Chest X-ray. View position: AP
Patient age: 51
Patient sex: F
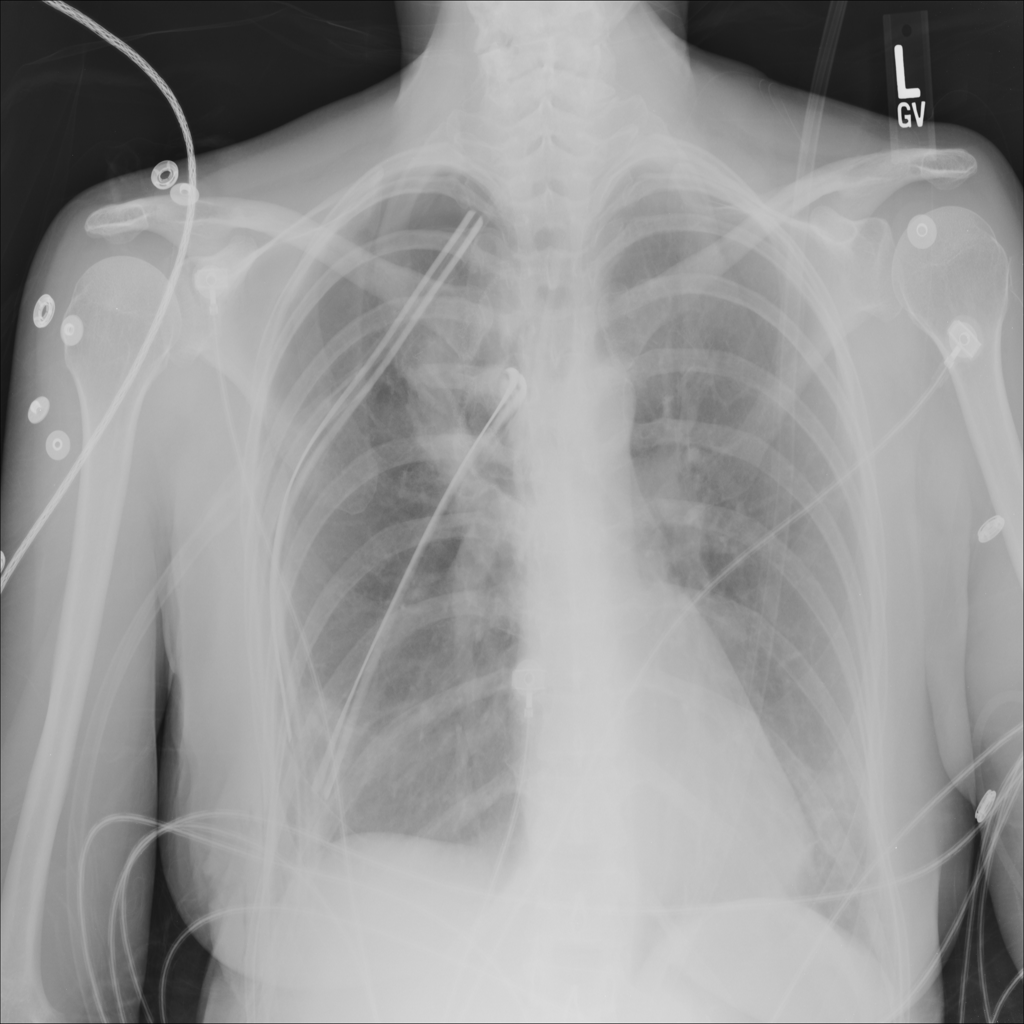
Finding: Pneumothorax